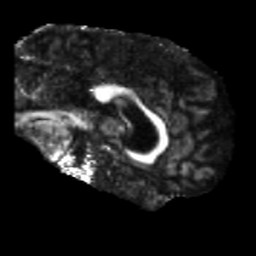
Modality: FA
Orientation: sagittal
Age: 49
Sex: male
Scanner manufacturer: siemens
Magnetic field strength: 3 T
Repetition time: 5.25 s
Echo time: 0.08 s